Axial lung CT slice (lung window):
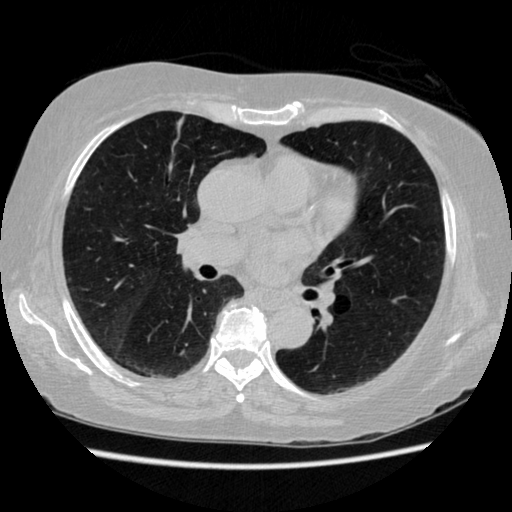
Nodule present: no